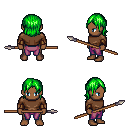
a pixel art fantasy rpg character, male body template, human, dark skin, brown long-sleeve shirt, magenta pants, green long bangs hairstyle, cloth bracers, spear, four views (front, back, left, right), 2x2 character sprite sheet, small pixel art, hard edges, no anti-aliasing